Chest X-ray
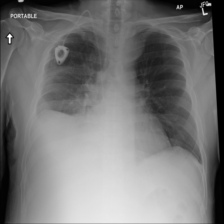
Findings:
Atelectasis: negative
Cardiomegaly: negative
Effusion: negative
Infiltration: negative
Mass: positive
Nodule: negative
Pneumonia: negative
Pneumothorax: negative
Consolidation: negative
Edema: negative
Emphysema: negative
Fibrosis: negative
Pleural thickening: negative
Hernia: negative